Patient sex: M
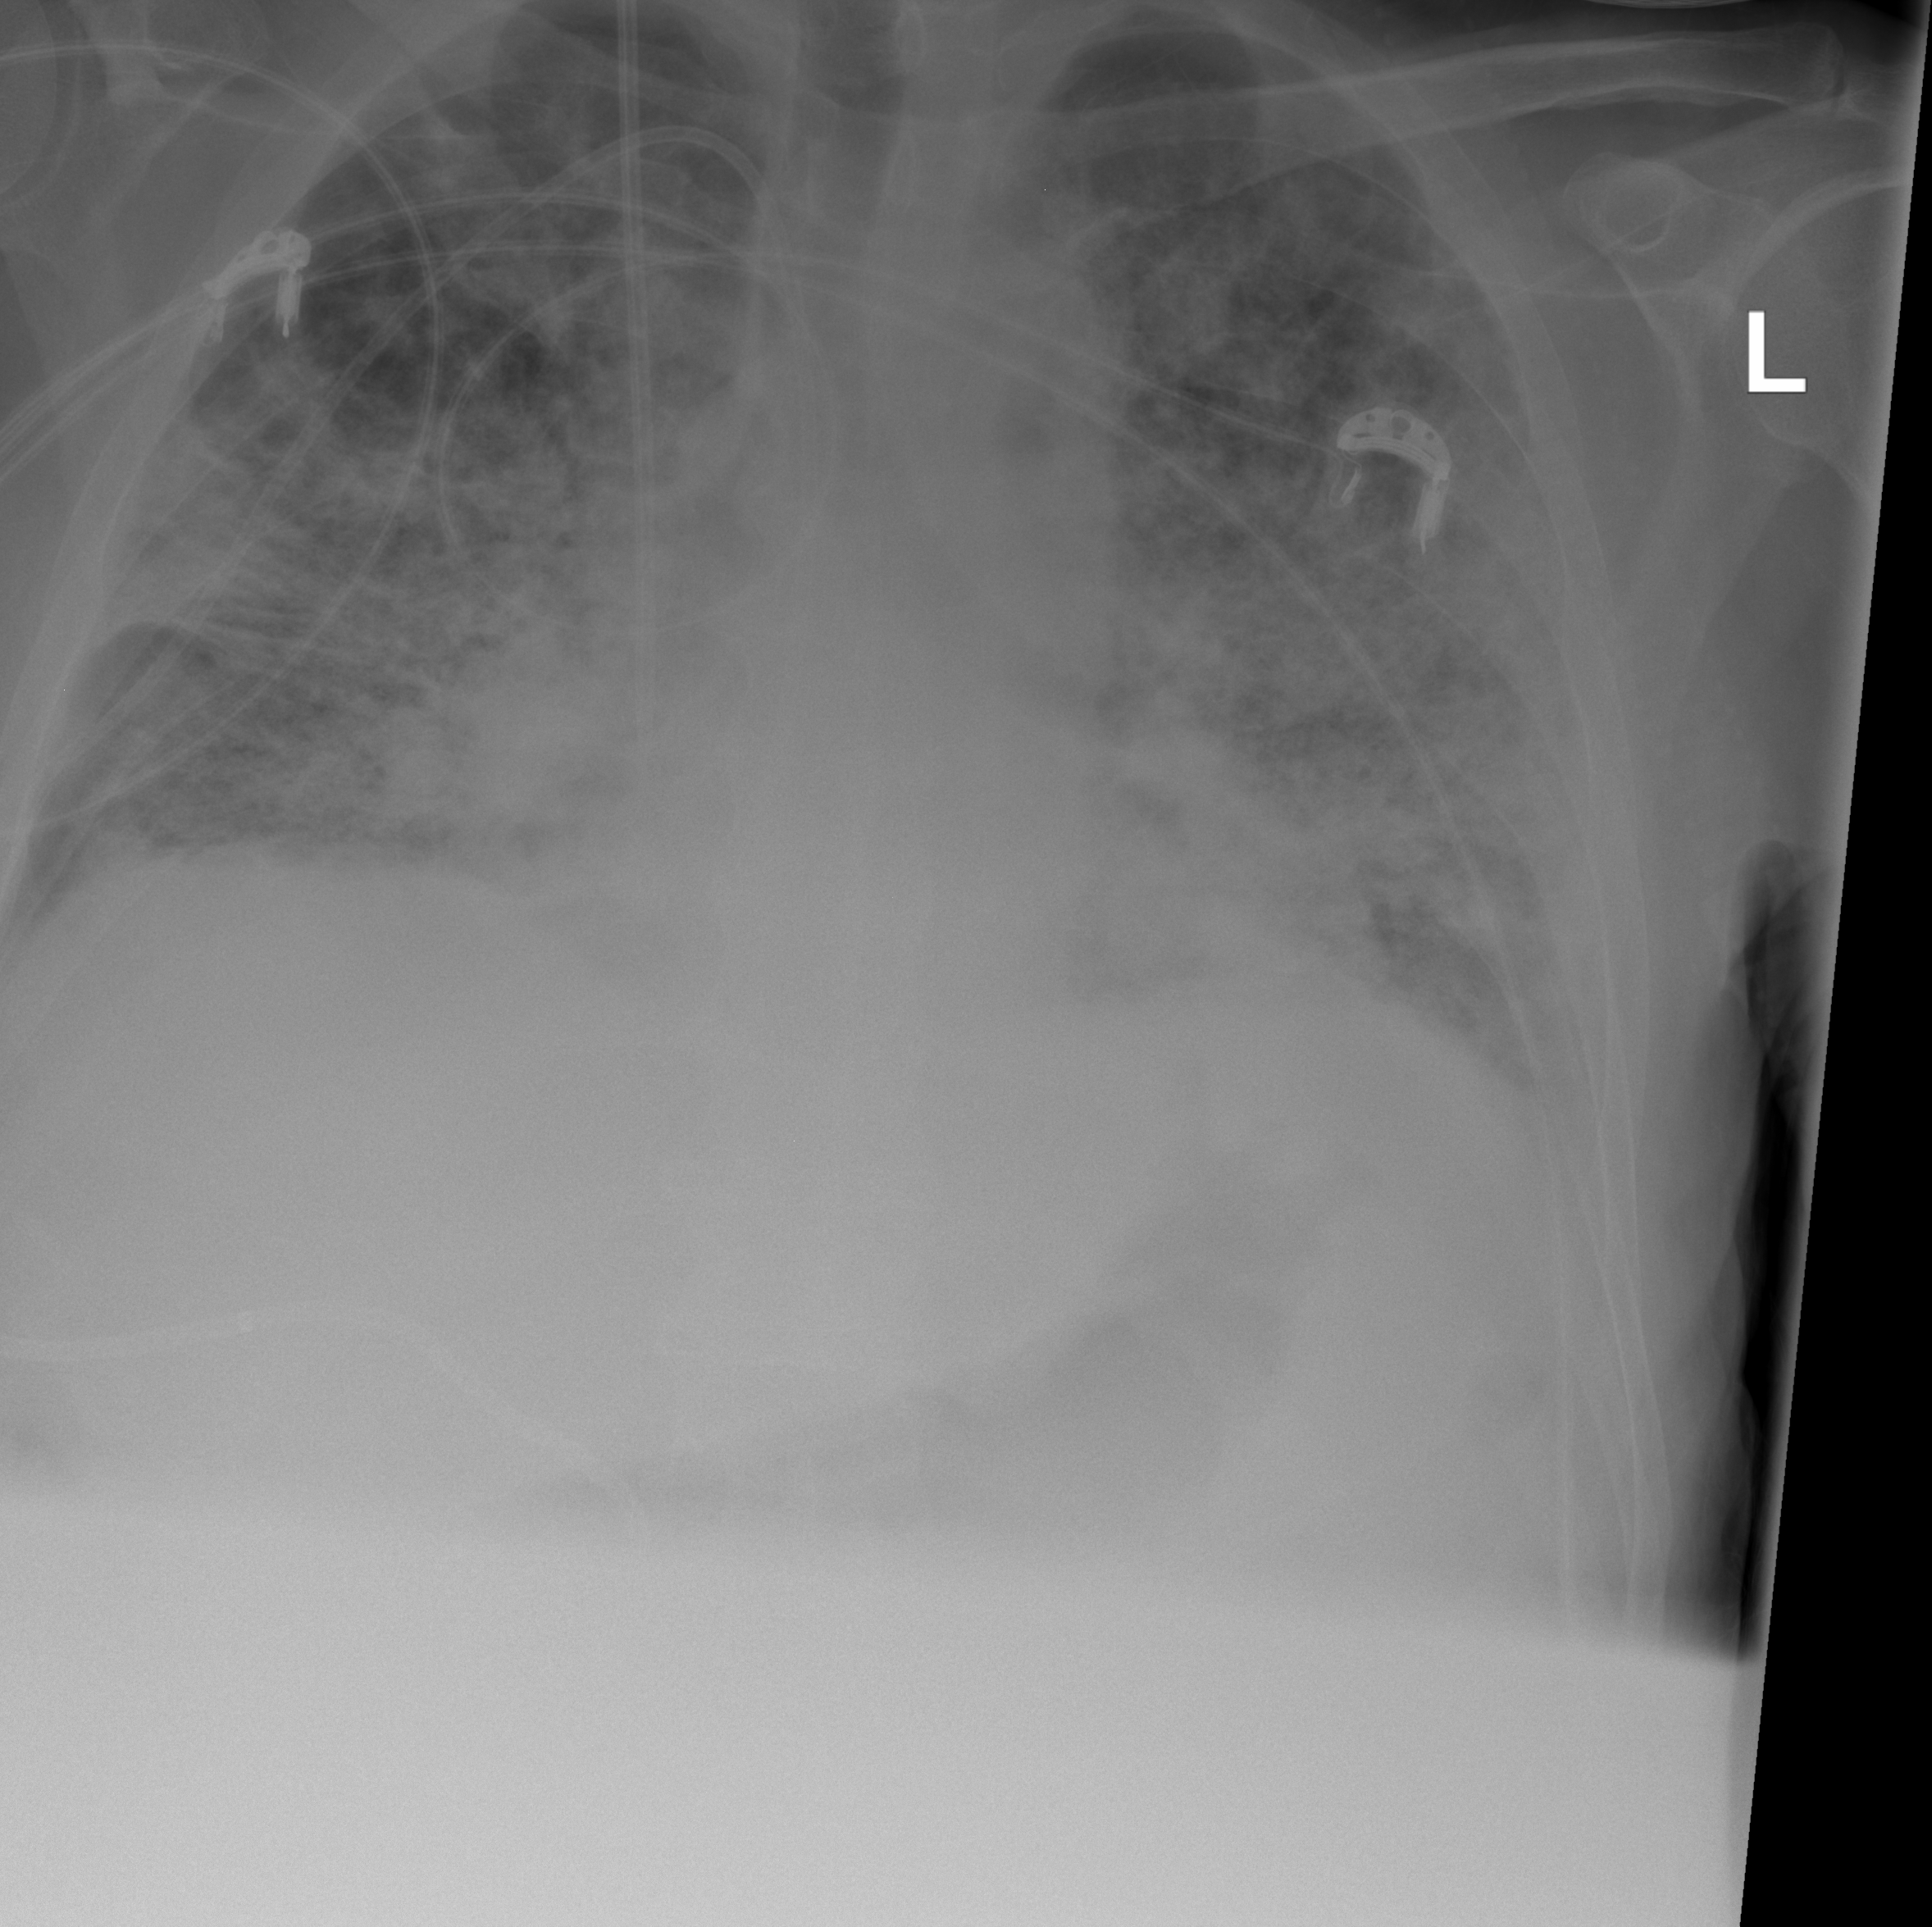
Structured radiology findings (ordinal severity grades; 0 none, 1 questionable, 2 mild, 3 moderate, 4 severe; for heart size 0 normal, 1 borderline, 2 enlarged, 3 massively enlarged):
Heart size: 1
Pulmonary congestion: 0
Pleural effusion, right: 0
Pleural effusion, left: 2
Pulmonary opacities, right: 3
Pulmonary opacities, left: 3
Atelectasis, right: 2
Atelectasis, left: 2